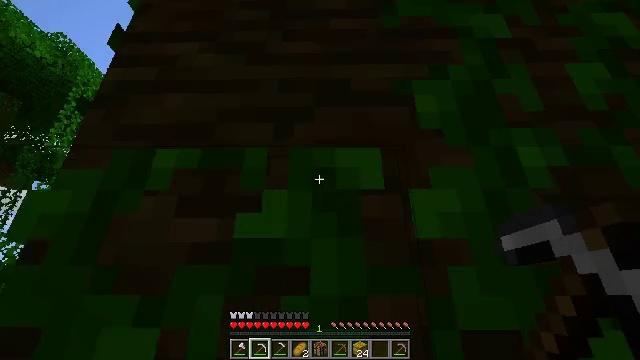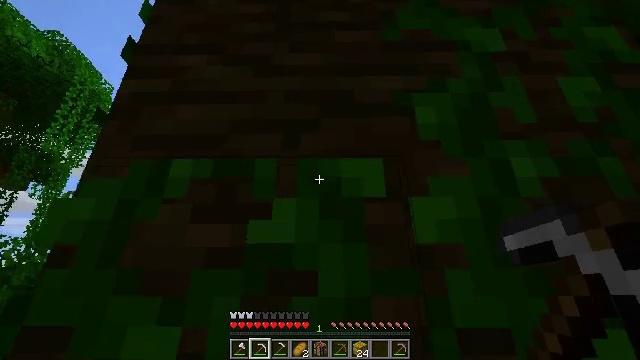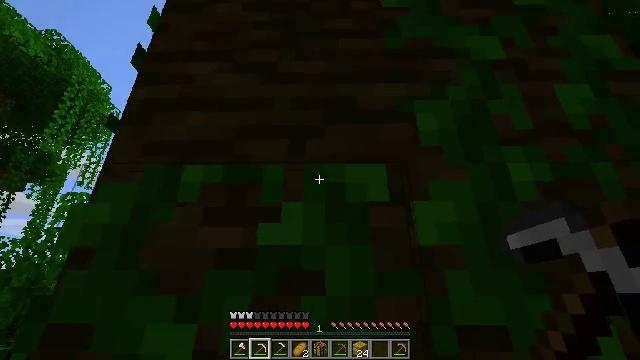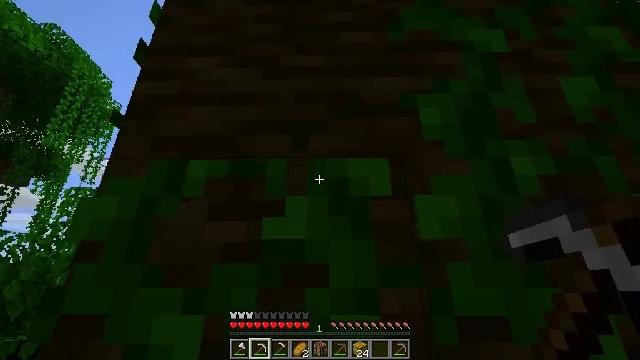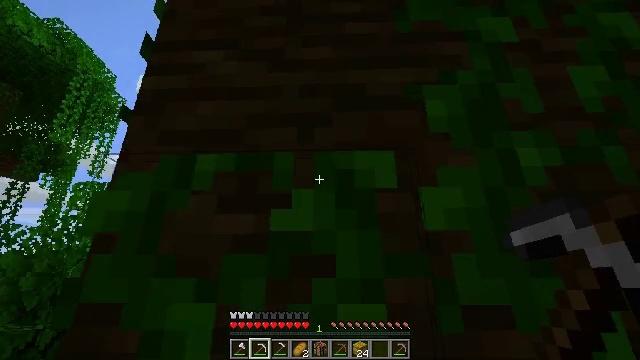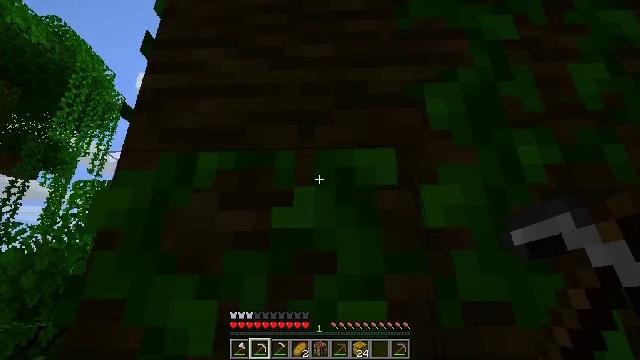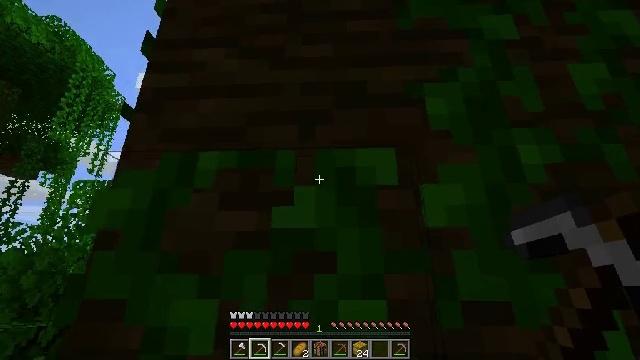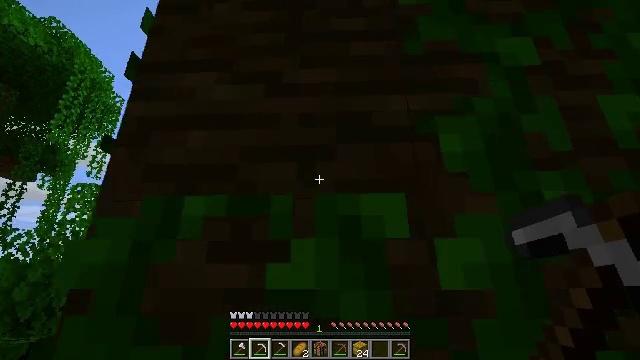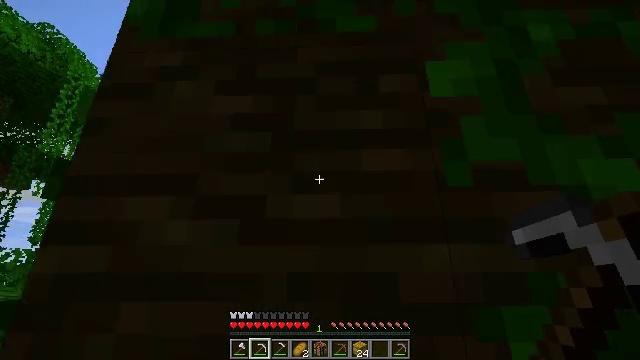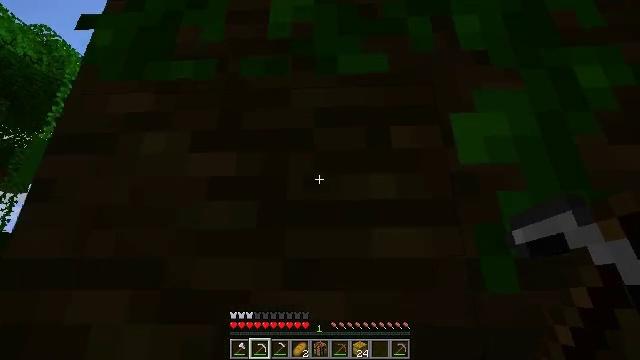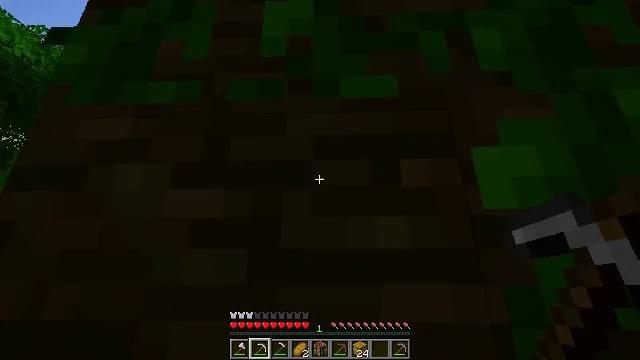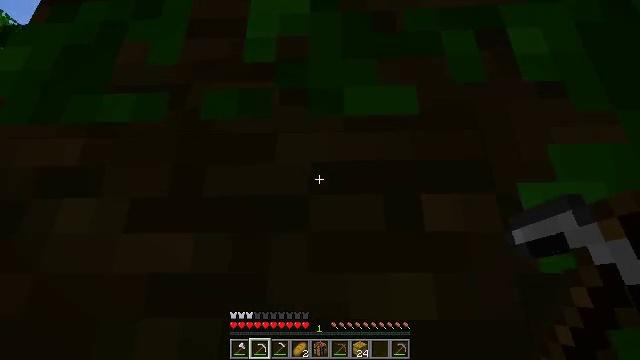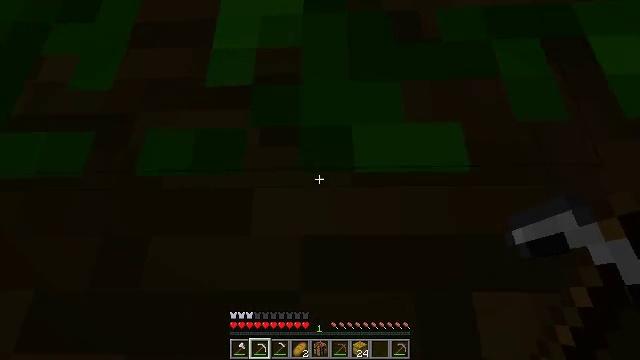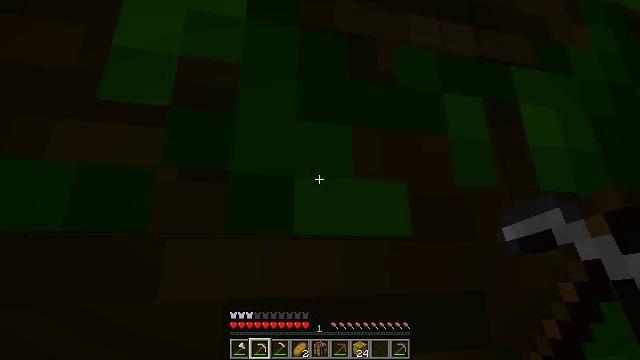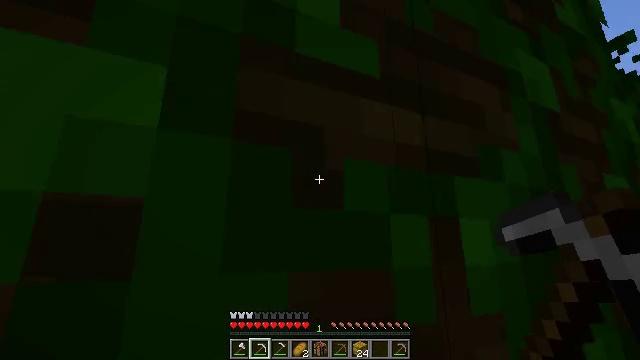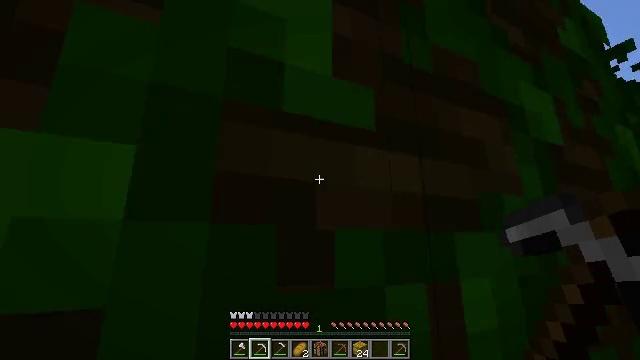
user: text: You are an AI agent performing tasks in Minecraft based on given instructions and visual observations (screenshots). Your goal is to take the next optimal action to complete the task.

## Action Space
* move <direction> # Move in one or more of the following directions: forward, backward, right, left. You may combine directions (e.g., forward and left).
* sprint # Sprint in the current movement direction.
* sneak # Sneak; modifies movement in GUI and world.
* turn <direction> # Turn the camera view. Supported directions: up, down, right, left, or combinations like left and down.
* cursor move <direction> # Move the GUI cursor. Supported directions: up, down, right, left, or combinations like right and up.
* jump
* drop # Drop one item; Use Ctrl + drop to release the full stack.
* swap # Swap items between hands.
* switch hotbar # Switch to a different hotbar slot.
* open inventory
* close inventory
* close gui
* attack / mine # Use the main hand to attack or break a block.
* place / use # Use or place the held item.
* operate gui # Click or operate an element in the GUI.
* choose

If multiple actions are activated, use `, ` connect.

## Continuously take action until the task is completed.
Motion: motion action
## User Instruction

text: Mine the jungle leaves to get saplings or sticks.
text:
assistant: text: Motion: no_op
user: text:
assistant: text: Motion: no_op
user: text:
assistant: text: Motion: turn down
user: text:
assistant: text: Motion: turn left and down
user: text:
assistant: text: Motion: no_op
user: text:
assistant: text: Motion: no_op
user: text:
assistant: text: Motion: move forward, jump
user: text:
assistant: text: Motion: move forward, jump
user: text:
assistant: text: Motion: move forward, jump
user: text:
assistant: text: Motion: move forward, jump
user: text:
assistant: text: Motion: move forward, jump
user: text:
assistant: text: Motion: move forward, jump
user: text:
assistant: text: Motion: move forward, turn right and down, jump
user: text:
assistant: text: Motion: move forward, turn right and down, jump
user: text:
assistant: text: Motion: move forward and move right, jump
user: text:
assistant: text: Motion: move forward and move right, turn left and up, jump
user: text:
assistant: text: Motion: move forward and move right, turn left and up, jump
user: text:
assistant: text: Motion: move forward and move right, turn left and up, jump
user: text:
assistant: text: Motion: move forward and move right, turn left and up, jump
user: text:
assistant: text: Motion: move forward and move right, turn left and up, jump
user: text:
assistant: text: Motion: move forward and move right, turn left and up, jump
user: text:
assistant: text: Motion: move forward, turn left and up, jump
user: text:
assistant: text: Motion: move forward, turn left, jump
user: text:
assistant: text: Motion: move forward, jump
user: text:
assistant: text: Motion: move forward, turn left and up, jump
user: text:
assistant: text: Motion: move forward, turn left and up, jump
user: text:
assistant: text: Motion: move forward and move left, turn left and up, jump
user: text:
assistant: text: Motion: move forward and move left, turn left and up, jump
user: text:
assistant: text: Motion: move forward and move left, jump
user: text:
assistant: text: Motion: move forward and move left, jump